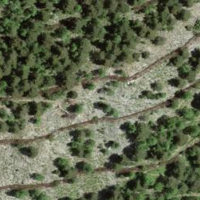
EUNIS habitat code: 32
Species observed at this site:
Cephalanthera rubra